Aerial crown-view tile of a tropical tree (Barro Colorado Island, Panama), acquired 20250915:
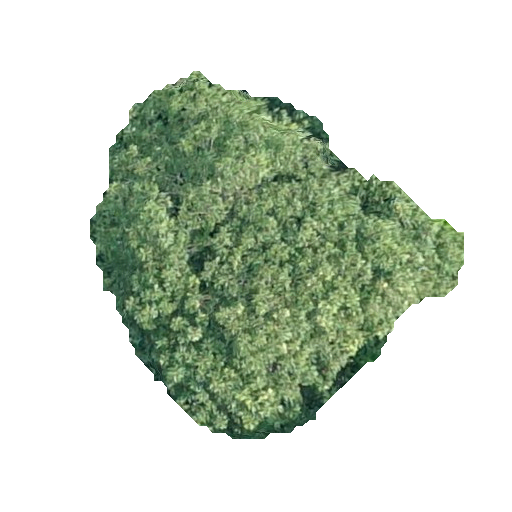
Species: Dipteryx oleifera
GBIF accepted scientific name: Dipteryx oleifera
Crown area: 123.951 m²